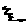
Label: zigzag